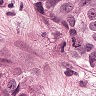
Metastatic tissue present: yes